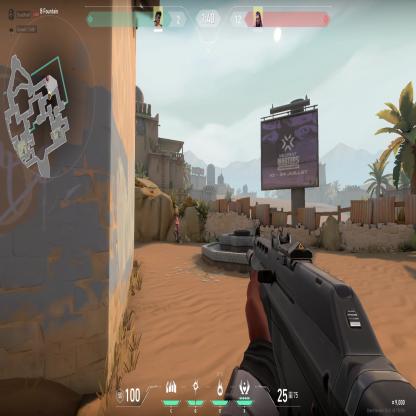
Label: enemy